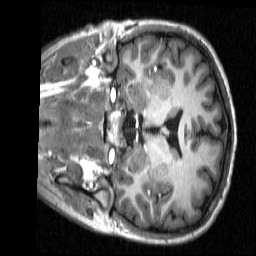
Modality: T1w
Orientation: coronal